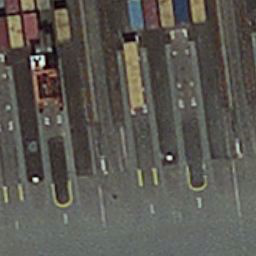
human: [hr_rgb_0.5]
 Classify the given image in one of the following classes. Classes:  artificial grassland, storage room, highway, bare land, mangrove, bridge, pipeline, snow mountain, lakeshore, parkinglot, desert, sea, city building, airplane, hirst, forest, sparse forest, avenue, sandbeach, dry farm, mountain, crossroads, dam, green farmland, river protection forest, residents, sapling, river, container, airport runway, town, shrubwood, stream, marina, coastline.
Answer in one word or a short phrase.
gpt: container